Field crop: tomato
Growth stage: 1
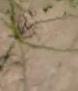
Species: cyperus